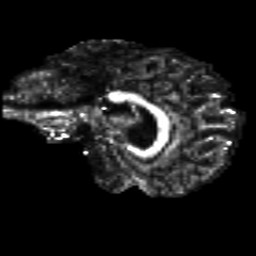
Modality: FA
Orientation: sagittal
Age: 34
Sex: male
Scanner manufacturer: siemens
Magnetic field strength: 3 T
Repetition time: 8.8 s
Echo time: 0.085 s